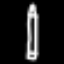
Label: pencil